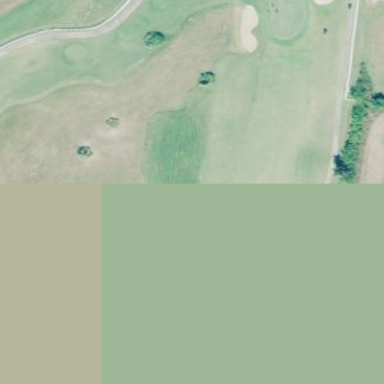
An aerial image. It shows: Golf fairway in the image.